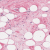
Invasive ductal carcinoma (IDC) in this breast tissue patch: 0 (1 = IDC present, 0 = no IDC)